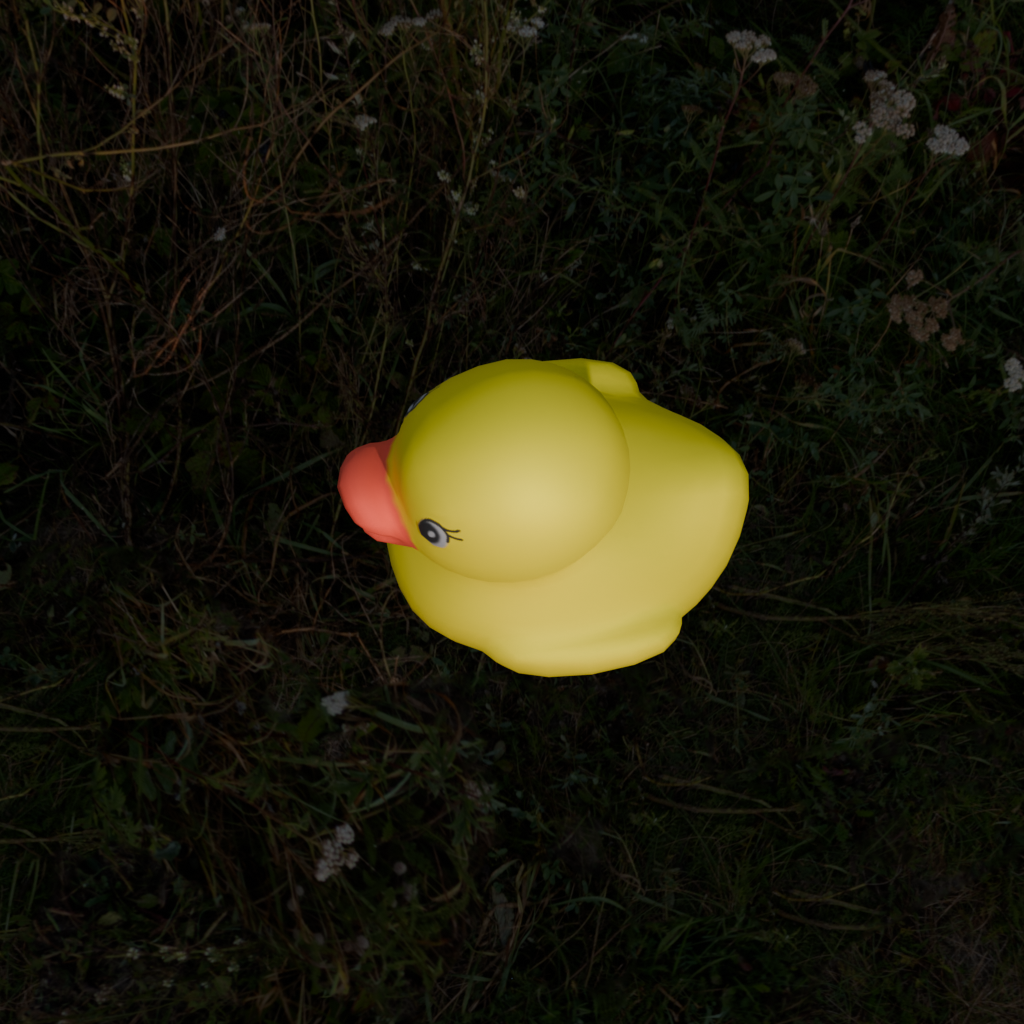
an image of a yellow rubber duck seen from <left_top> in a meadow at dawn with paths through the vegetation.